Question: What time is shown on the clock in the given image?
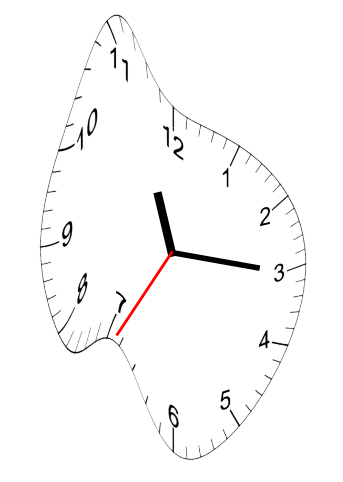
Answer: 11:15:35